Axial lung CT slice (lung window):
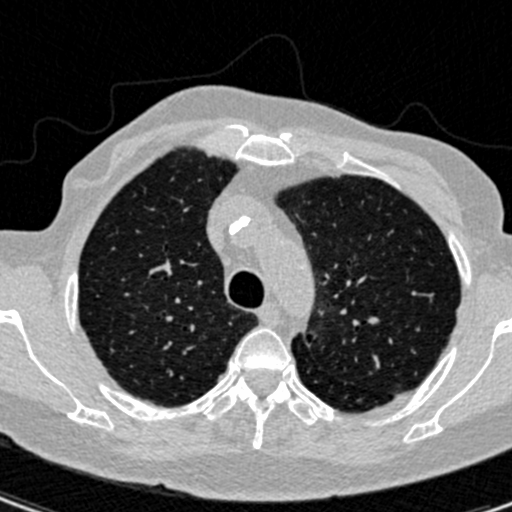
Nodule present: no